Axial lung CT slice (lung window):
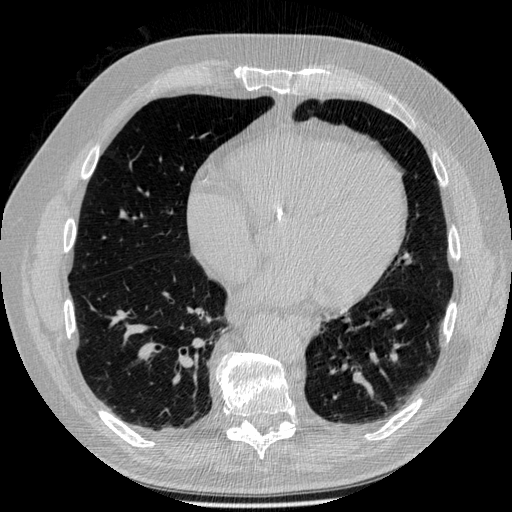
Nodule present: no